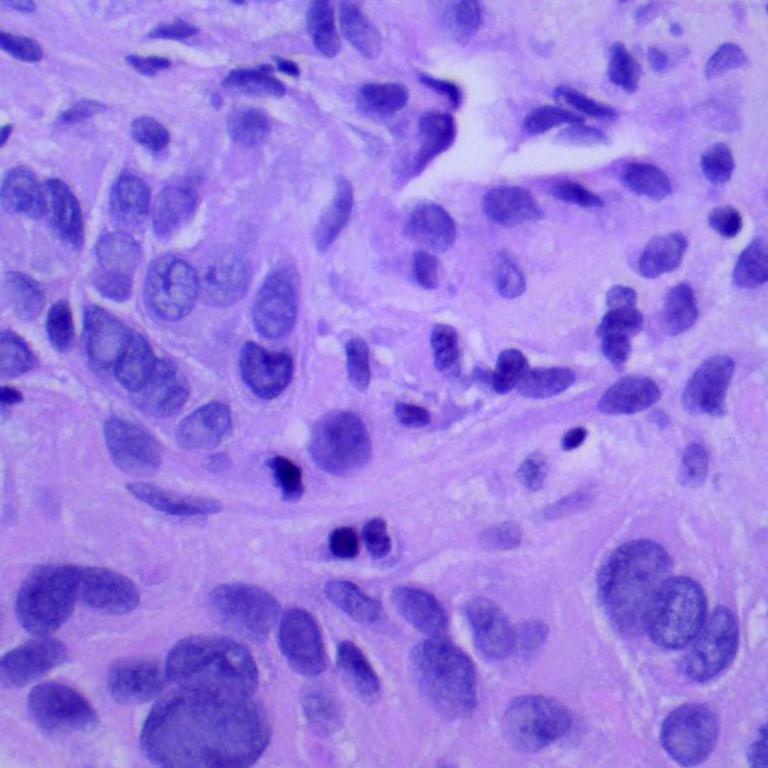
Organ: lung
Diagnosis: squamous carcinomas